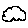
Label: cloud